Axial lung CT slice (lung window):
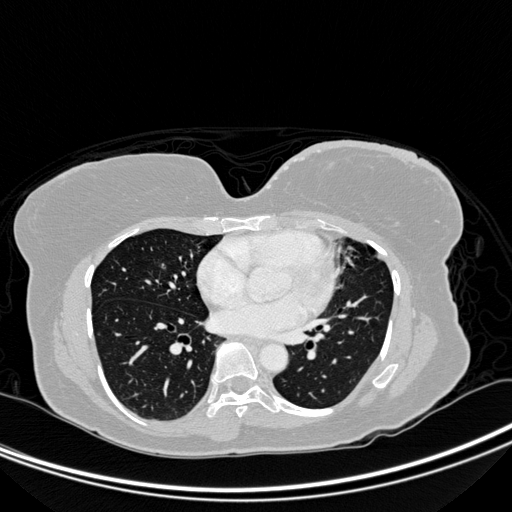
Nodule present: yes
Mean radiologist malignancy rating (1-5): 2.667